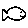
Label: fish